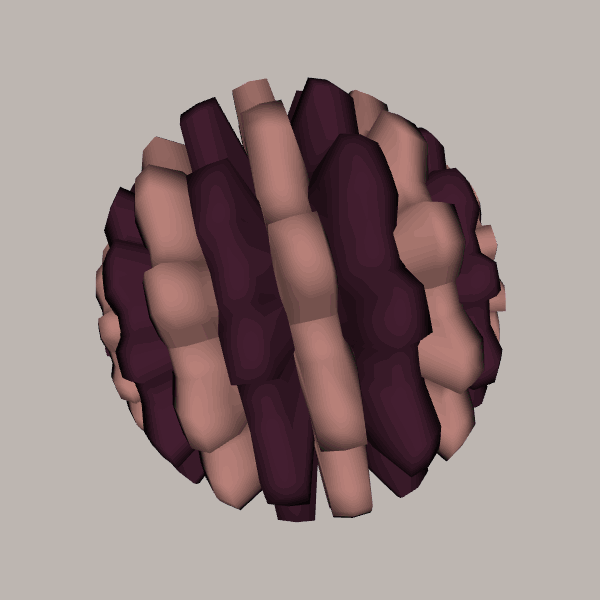
Background: light